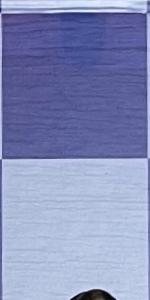
Label: Empty